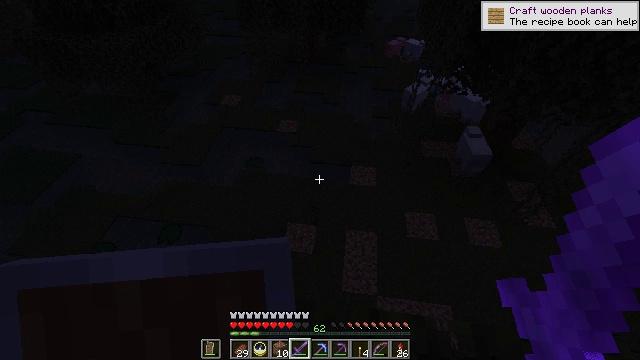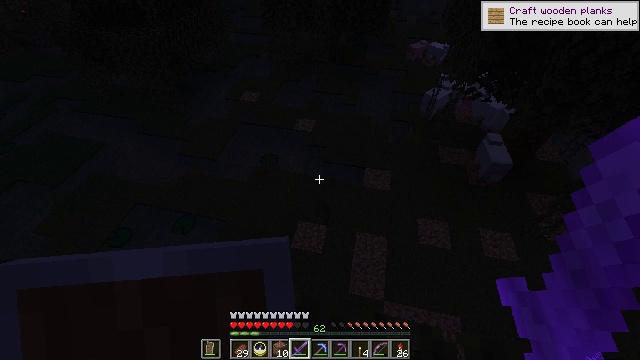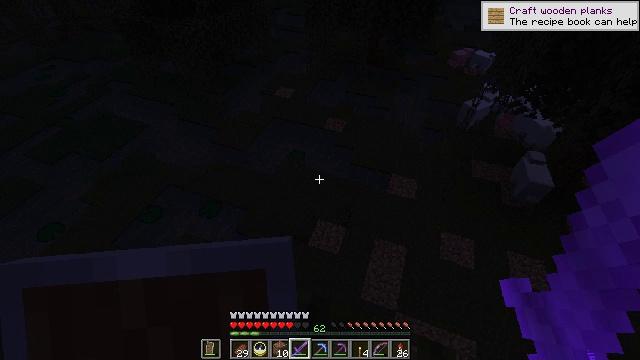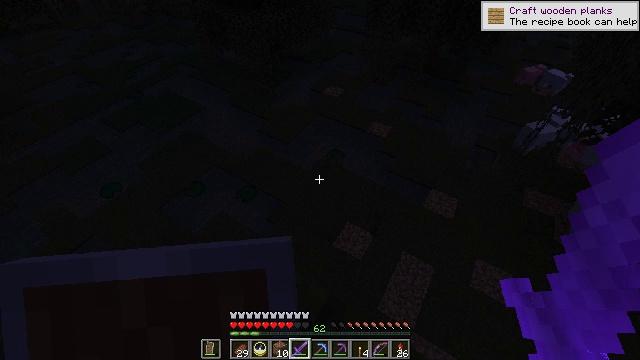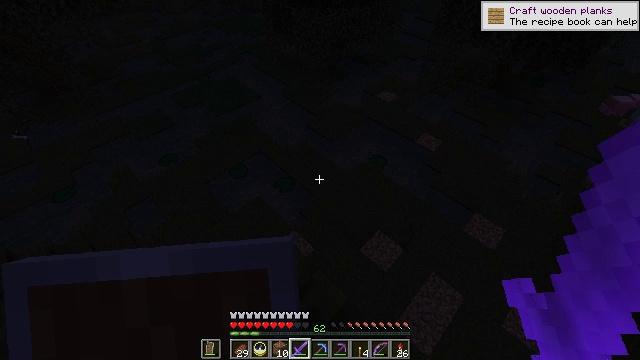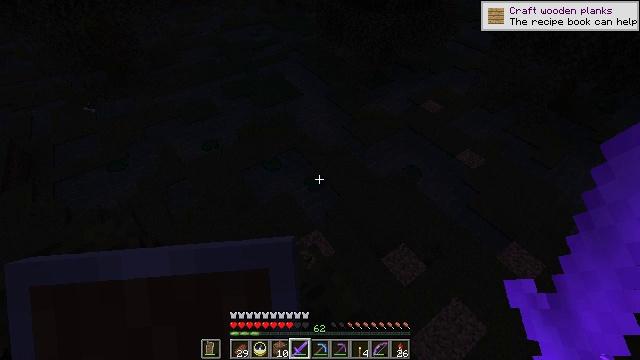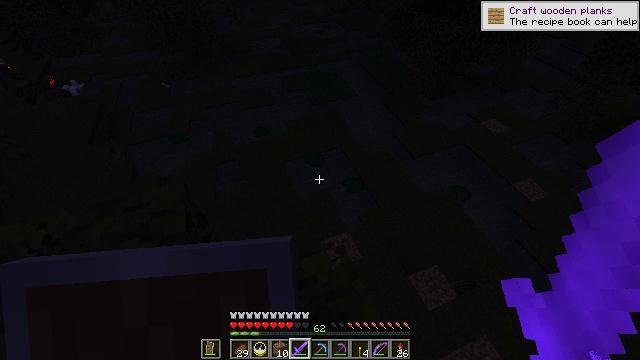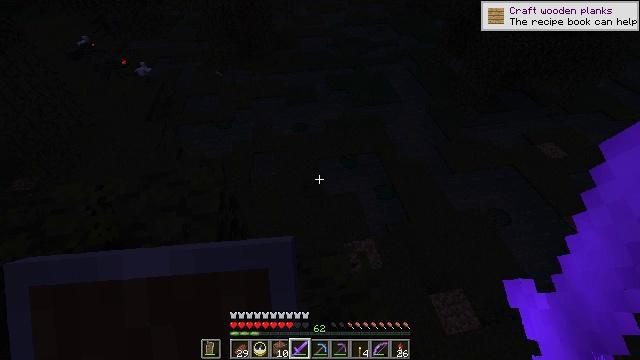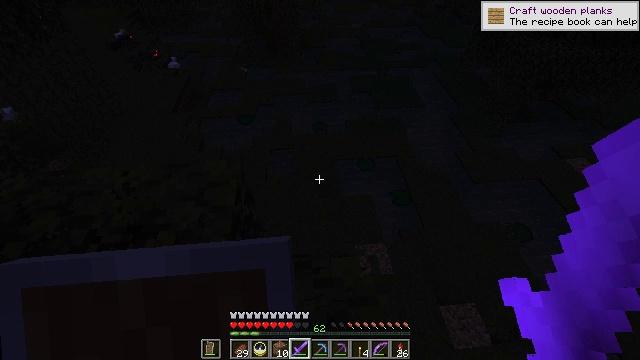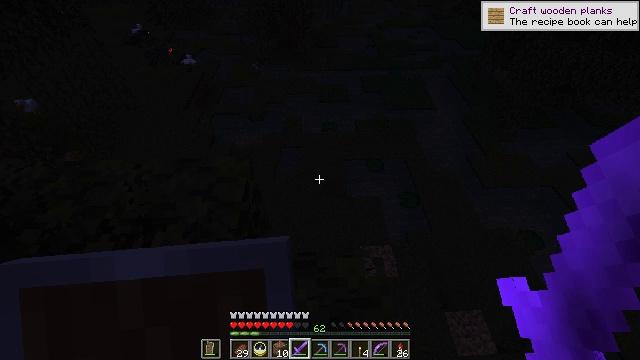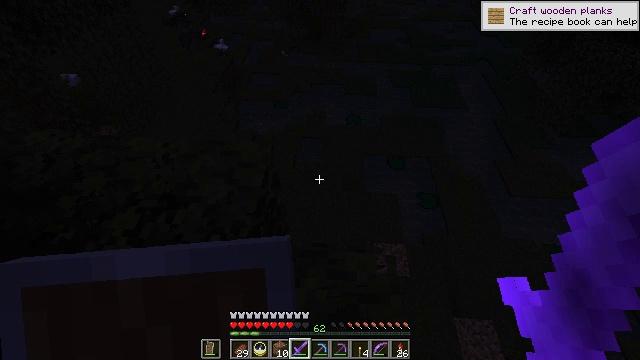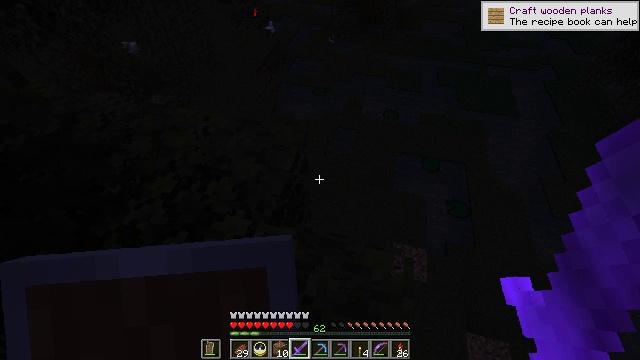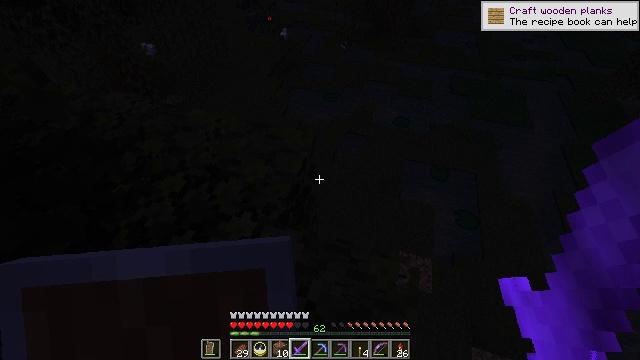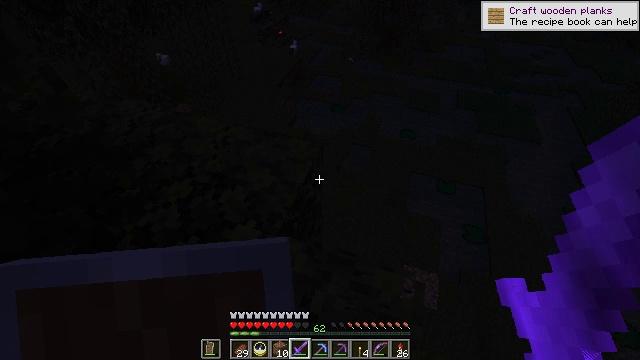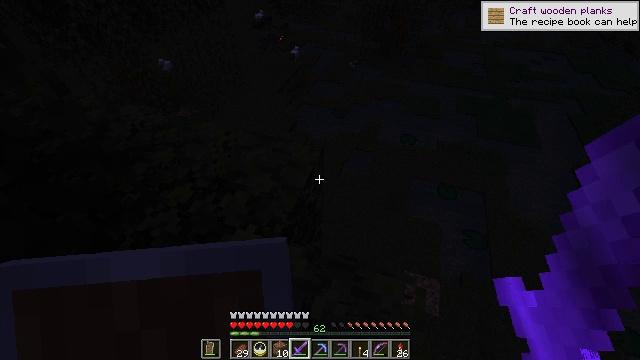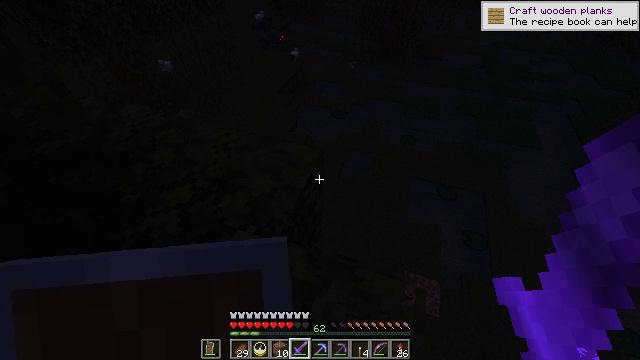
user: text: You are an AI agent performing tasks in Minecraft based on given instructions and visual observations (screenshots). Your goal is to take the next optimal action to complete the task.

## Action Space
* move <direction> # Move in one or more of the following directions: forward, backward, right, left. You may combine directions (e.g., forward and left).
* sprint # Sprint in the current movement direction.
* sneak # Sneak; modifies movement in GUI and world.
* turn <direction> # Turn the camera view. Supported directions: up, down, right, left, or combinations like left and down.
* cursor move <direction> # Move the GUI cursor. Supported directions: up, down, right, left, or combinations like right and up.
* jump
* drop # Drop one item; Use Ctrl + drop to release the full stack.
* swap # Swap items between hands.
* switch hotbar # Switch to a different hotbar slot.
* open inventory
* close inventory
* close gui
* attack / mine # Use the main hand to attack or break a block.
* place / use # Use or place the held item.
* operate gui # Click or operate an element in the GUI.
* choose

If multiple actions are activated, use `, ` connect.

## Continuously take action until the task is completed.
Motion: motion action
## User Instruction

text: Combat the slime.
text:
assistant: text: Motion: turn left
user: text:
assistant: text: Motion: turn left
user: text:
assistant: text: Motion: turn left
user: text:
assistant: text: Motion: turn left
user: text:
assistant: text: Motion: turn left
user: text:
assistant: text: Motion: turn left
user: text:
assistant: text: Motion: turn left
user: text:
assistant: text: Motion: turn left
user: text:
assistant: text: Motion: turn left
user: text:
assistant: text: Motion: turn left and down
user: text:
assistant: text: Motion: turn left and down
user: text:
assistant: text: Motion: turn left and up
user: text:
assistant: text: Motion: turn left and up
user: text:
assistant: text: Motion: turn up
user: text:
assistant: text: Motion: no_op
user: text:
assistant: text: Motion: no_op
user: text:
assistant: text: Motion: turn down
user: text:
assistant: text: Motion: no_op
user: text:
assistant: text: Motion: turn down
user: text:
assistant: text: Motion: turn left and down
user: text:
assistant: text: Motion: turn left and up
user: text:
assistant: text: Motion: turn left and up
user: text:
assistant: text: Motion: turn left and up
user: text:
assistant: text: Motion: no_op
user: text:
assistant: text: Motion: no_op
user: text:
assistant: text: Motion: turn left
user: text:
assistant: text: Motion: move forward, turn left and up
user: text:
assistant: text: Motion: move forward, turn left
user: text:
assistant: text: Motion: move forward
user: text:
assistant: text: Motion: move forward